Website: crate-barrel
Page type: payment
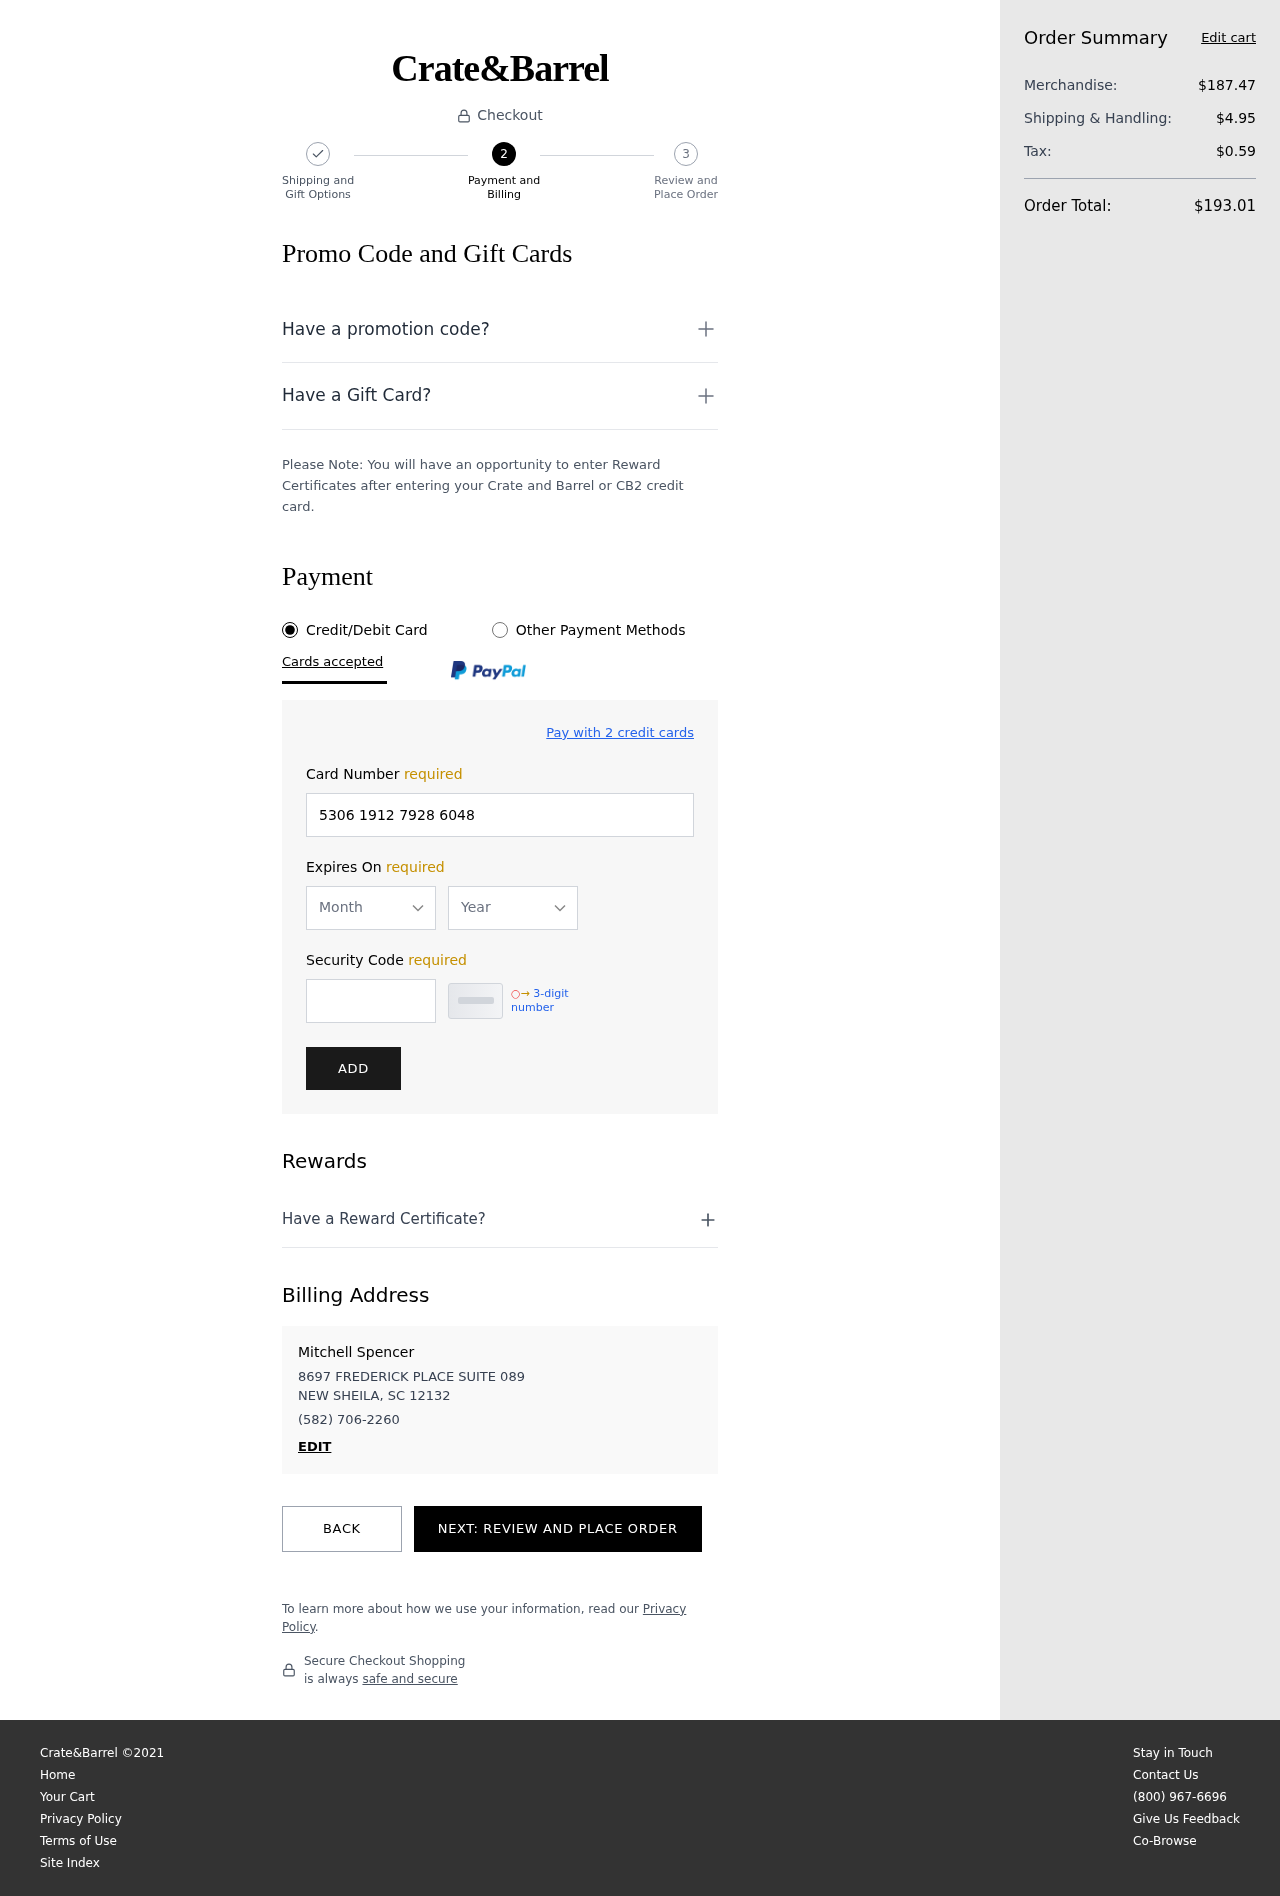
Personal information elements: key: PII_CARD_EXPIRY_MONTH
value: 03
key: PII_CARD_EXPIRY_YEAR
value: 28
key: PII_CITY_STATE_ZIP
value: NEW SHEILA, SC 12132
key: PII_FULLNAME
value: Mitchell Spencer
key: PII_PHONE
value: (582) 706-2260
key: PII_STREET
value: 8697 FREDERICK PLACE SUITE 089
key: PII_CARD_NUMBER
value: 5306 1912 7928 6048
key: PII_CARD_CVV
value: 722
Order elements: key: ORDER_SUBTOTAL
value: $187.47
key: ORDER_SHIPPING_COST
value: $4.95
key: ORDER_TAX
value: $0.59
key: ORDER_TOTAL
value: $193.01